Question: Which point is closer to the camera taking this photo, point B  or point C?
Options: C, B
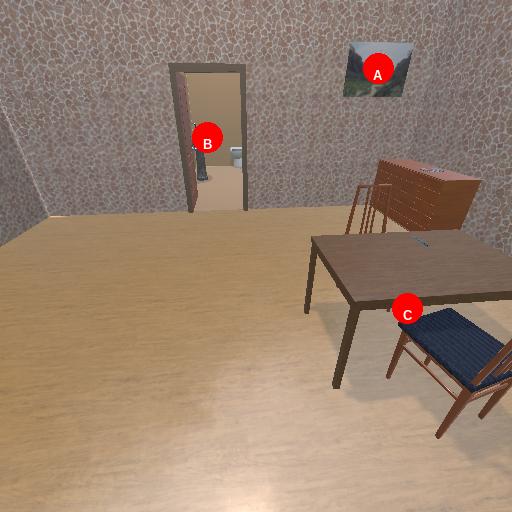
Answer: C